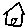
Label: house